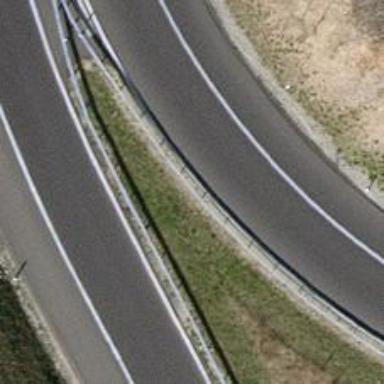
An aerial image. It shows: Guard rail.